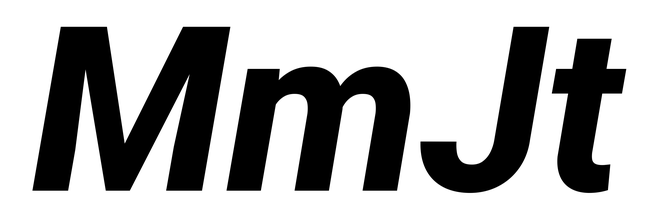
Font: Roboto-Italic_ExtraBold_Italic